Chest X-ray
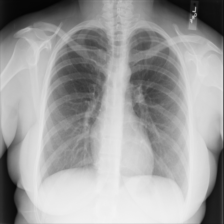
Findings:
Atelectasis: negative
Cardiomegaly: negative
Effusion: negative
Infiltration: negative
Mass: negative
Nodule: negative
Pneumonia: negative
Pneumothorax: negative
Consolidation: negative
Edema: negative
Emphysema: negative
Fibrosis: negative
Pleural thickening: negative
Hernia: negative